Group 1:
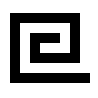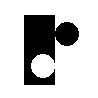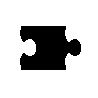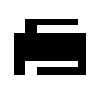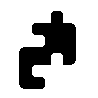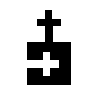
Group 2:
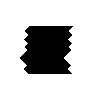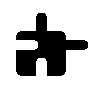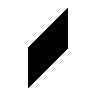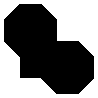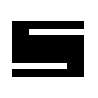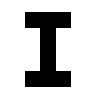
Rule separating the two groups: Shape can be combined with a copy of itself such that they are locked together vs. not so.
Concepts: tiling
Author: Leo Crabbe